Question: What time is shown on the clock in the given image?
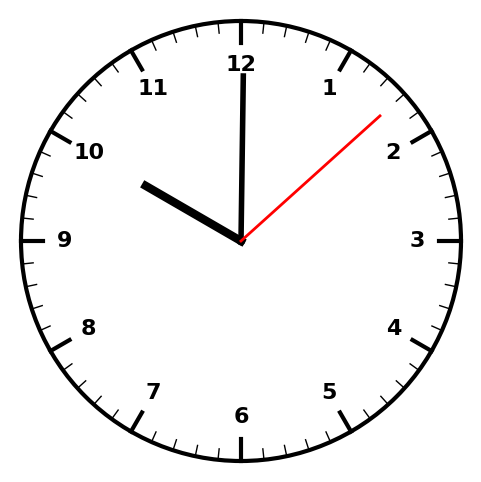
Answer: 10:00:08